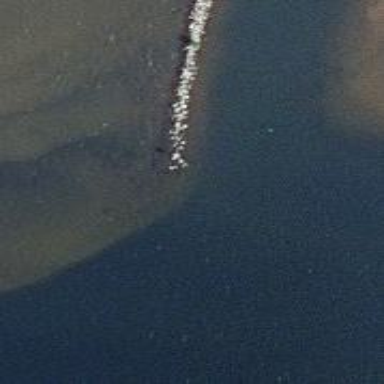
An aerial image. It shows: Breakwater structure.